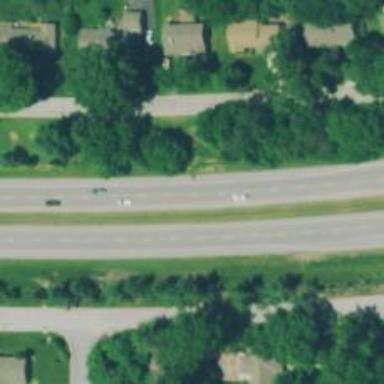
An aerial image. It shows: This image shows trunk highway that functions as expressway.